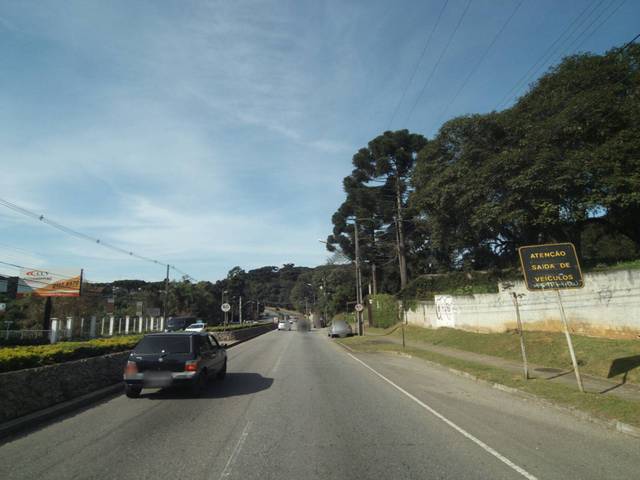
Region: Brazil
Coordinates: -25.4144, -49.309